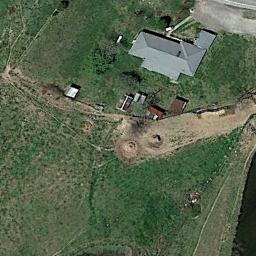
Label: residential